Field crop: tomato
Growth stage: 1
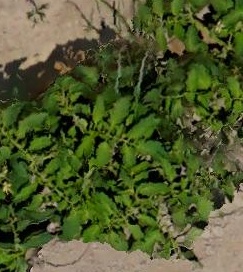
Species: tomato